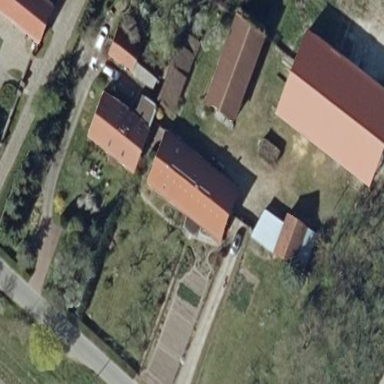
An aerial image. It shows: Residential building with gabled roof.